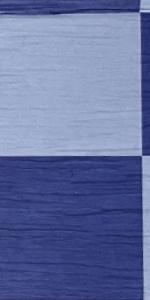
Label: Empty